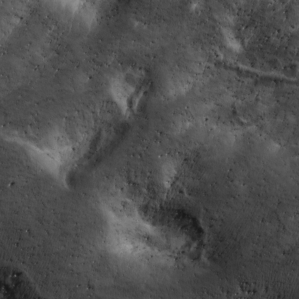
Label: non_frost